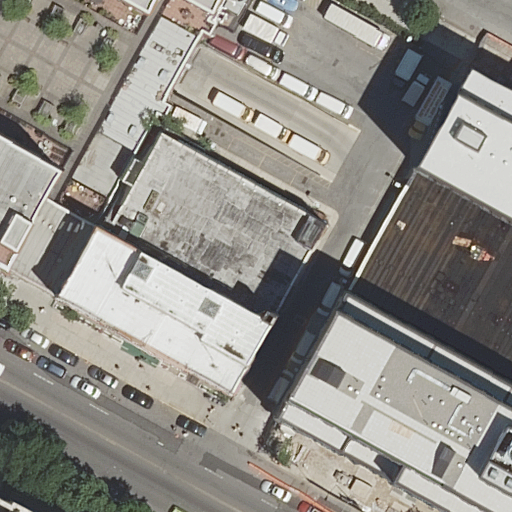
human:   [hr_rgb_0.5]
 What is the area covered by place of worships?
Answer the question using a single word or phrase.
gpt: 1509m2

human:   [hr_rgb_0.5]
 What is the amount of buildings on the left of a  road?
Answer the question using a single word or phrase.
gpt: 4

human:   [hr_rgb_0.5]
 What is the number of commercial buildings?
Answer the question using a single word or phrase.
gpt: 0

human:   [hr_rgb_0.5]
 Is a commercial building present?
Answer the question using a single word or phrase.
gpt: no

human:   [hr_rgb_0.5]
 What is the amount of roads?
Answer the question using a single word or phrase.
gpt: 3

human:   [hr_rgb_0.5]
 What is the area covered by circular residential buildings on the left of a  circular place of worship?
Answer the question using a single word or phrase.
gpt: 0m2

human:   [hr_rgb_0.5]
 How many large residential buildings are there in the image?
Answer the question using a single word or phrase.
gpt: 3

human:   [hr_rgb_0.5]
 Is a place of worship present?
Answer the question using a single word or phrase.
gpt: yes

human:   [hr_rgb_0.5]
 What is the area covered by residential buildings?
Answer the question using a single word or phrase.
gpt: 5692m2

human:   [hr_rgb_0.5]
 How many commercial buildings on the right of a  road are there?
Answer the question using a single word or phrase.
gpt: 0

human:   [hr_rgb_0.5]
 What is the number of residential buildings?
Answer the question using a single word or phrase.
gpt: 5

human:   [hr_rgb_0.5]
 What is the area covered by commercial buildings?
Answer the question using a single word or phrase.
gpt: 0m2

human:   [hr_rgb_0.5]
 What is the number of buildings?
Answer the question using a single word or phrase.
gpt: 5

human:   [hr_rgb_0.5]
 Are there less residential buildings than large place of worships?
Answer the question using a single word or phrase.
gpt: no

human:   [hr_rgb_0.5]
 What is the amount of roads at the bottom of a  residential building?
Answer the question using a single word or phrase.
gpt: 1

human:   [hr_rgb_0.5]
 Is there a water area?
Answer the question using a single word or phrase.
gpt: no

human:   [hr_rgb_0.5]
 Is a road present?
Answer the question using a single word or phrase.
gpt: yes

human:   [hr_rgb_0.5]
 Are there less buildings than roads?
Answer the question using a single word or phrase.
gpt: no

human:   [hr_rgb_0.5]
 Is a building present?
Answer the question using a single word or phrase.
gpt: yes

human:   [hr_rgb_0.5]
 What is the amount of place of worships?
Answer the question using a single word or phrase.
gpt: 1

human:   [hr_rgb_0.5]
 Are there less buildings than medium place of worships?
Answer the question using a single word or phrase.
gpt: no

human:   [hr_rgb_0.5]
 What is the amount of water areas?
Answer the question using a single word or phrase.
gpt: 0

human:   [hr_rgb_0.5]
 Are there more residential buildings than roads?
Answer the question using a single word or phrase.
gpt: yes

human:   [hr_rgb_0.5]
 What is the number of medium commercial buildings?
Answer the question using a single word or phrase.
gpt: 0

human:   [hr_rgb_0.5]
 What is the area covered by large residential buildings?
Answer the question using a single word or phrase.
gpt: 5495m2

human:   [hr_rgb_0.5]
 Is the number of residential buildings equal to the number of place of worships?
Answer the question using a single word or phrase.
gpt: no

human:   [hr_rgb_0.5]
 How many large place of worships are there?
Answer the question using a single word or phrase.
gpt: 1

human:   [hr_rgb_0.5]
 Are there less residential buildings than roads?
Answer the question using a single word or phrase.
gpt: no

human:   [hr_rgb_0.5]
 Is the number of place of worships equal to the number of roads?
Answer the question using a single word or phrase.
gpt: no

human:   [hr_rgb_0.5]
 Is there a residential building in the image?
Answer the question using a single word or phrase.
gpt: yes

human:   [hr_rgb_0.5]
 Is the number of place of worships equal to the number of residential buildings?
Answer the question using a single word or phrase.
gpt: no

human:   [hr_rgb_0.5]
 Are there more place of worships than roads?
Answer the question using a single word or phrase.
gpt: no

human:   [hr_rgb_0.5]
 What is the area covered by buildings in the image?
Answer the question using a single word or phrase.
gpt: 5692m2

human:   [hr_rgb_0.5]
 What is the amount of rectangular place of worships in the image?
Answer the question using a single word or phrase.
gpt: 0

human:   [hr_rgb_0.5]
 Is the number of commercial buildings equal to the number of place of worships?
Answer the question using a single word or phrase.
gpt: no

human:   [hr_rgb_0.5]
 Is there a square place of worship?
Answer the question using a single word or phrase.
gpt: no

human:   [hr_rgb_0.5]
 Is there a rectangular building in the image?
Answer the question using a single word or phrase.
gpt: yes

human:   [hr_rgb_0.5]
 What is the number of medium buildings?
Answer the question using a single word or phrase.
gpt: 1

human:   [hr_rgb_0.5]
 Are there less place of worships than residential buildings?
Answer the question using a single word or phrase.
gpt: yes

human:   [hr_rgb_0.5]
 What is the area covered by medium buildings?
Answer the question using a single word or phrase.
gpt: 190m2

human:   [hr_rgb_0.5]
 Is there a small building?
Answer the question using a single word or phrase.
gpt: yes

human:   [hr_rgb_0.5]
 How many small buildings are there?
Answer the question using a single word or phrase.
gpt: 1

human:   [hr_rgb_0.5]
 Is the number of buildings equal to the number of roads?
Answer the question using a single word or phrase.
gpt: no

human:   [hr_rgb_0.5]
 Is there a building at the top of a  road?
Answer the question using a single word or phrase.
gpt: yes

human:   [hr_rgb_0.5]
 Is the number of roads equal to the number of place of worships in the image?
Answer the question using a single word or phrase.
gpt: no

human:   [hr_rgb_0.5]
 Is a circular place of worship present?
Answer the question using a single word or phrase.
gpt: no

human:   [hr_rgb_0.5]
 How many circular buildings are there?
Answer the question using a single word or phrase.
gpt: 0

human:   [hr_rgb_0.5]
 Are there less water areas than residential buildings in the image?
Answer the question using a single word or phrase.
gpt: yes

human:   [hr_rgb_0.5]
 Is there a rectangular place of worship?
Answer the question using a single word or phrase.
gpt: no

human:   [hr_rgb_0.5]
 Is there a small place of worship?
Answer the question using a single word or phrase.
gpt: no

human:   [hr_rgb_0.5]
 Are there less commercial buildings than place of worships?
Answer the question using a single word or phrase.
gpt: yes

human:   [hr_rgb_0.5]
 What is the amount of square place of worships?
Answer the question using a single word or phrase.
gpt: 0

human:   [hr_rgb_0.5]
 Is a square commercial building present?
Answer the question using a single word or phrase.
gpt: no

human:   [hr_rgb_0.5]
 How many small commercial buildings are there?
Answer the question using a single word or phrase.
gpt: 0

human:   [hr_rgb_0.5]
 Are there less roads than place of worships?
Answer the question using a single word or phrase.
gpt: no

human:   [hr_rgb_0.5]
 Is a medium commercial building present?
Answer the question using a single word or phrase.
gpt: no

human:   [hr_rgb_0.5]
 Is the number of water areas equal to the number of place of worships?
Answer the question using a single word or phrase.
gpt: no

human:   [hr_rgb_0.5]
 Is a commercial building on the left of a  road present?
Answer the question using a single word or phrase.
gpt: no

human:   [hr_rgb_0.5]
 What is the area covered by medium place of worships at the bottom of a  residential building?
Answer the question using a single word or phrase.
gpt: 0m2

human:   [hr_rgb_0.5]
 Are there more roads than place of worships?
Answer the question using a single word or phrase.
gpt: yes

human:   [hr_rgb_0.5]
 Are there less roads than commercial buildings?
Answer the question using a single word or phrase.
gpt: no

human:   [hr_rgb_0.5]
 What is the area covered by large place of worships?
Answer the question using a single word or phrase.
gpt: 1509m2

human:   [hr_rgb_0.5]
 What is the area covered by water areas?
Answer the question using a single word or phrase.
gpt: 0m2

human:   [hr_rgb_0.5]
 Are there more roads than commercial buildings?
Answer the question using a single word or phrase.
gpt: yes